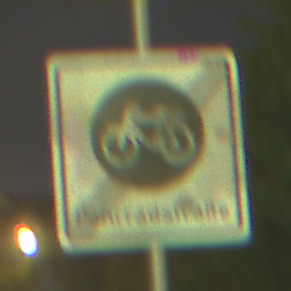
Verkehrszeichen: EndeFahrradstrasse
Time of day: Night
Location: Outdoor (Urban)
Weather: PartlyCloudy
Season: NotSpecified
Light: Artificial